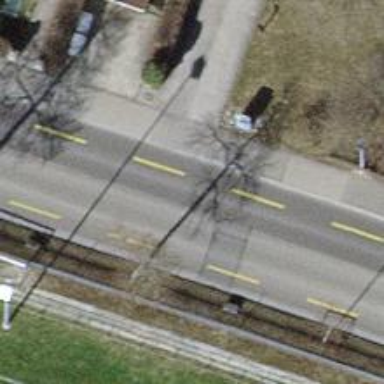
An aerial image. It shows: Tertiary road with asphalt surface and separate sidewalk.